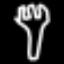
Label: fork